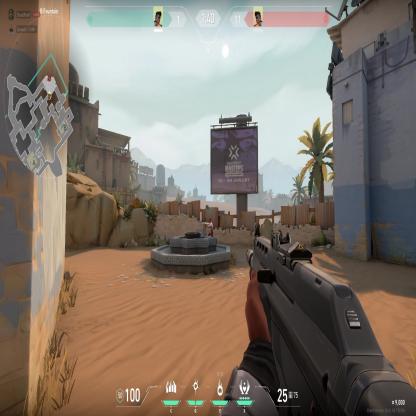
Label: enemy